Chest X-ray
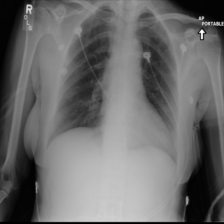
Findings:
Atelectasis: negative
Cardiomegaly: negative
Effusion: negative
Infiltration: positive
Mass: negative
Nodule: negative
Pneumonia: negative
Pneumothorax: negative
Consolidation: negative
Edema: negative
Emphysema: negative
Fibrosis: negative
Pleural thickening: negative
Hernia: negative